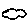
Label: cloud